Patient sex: F
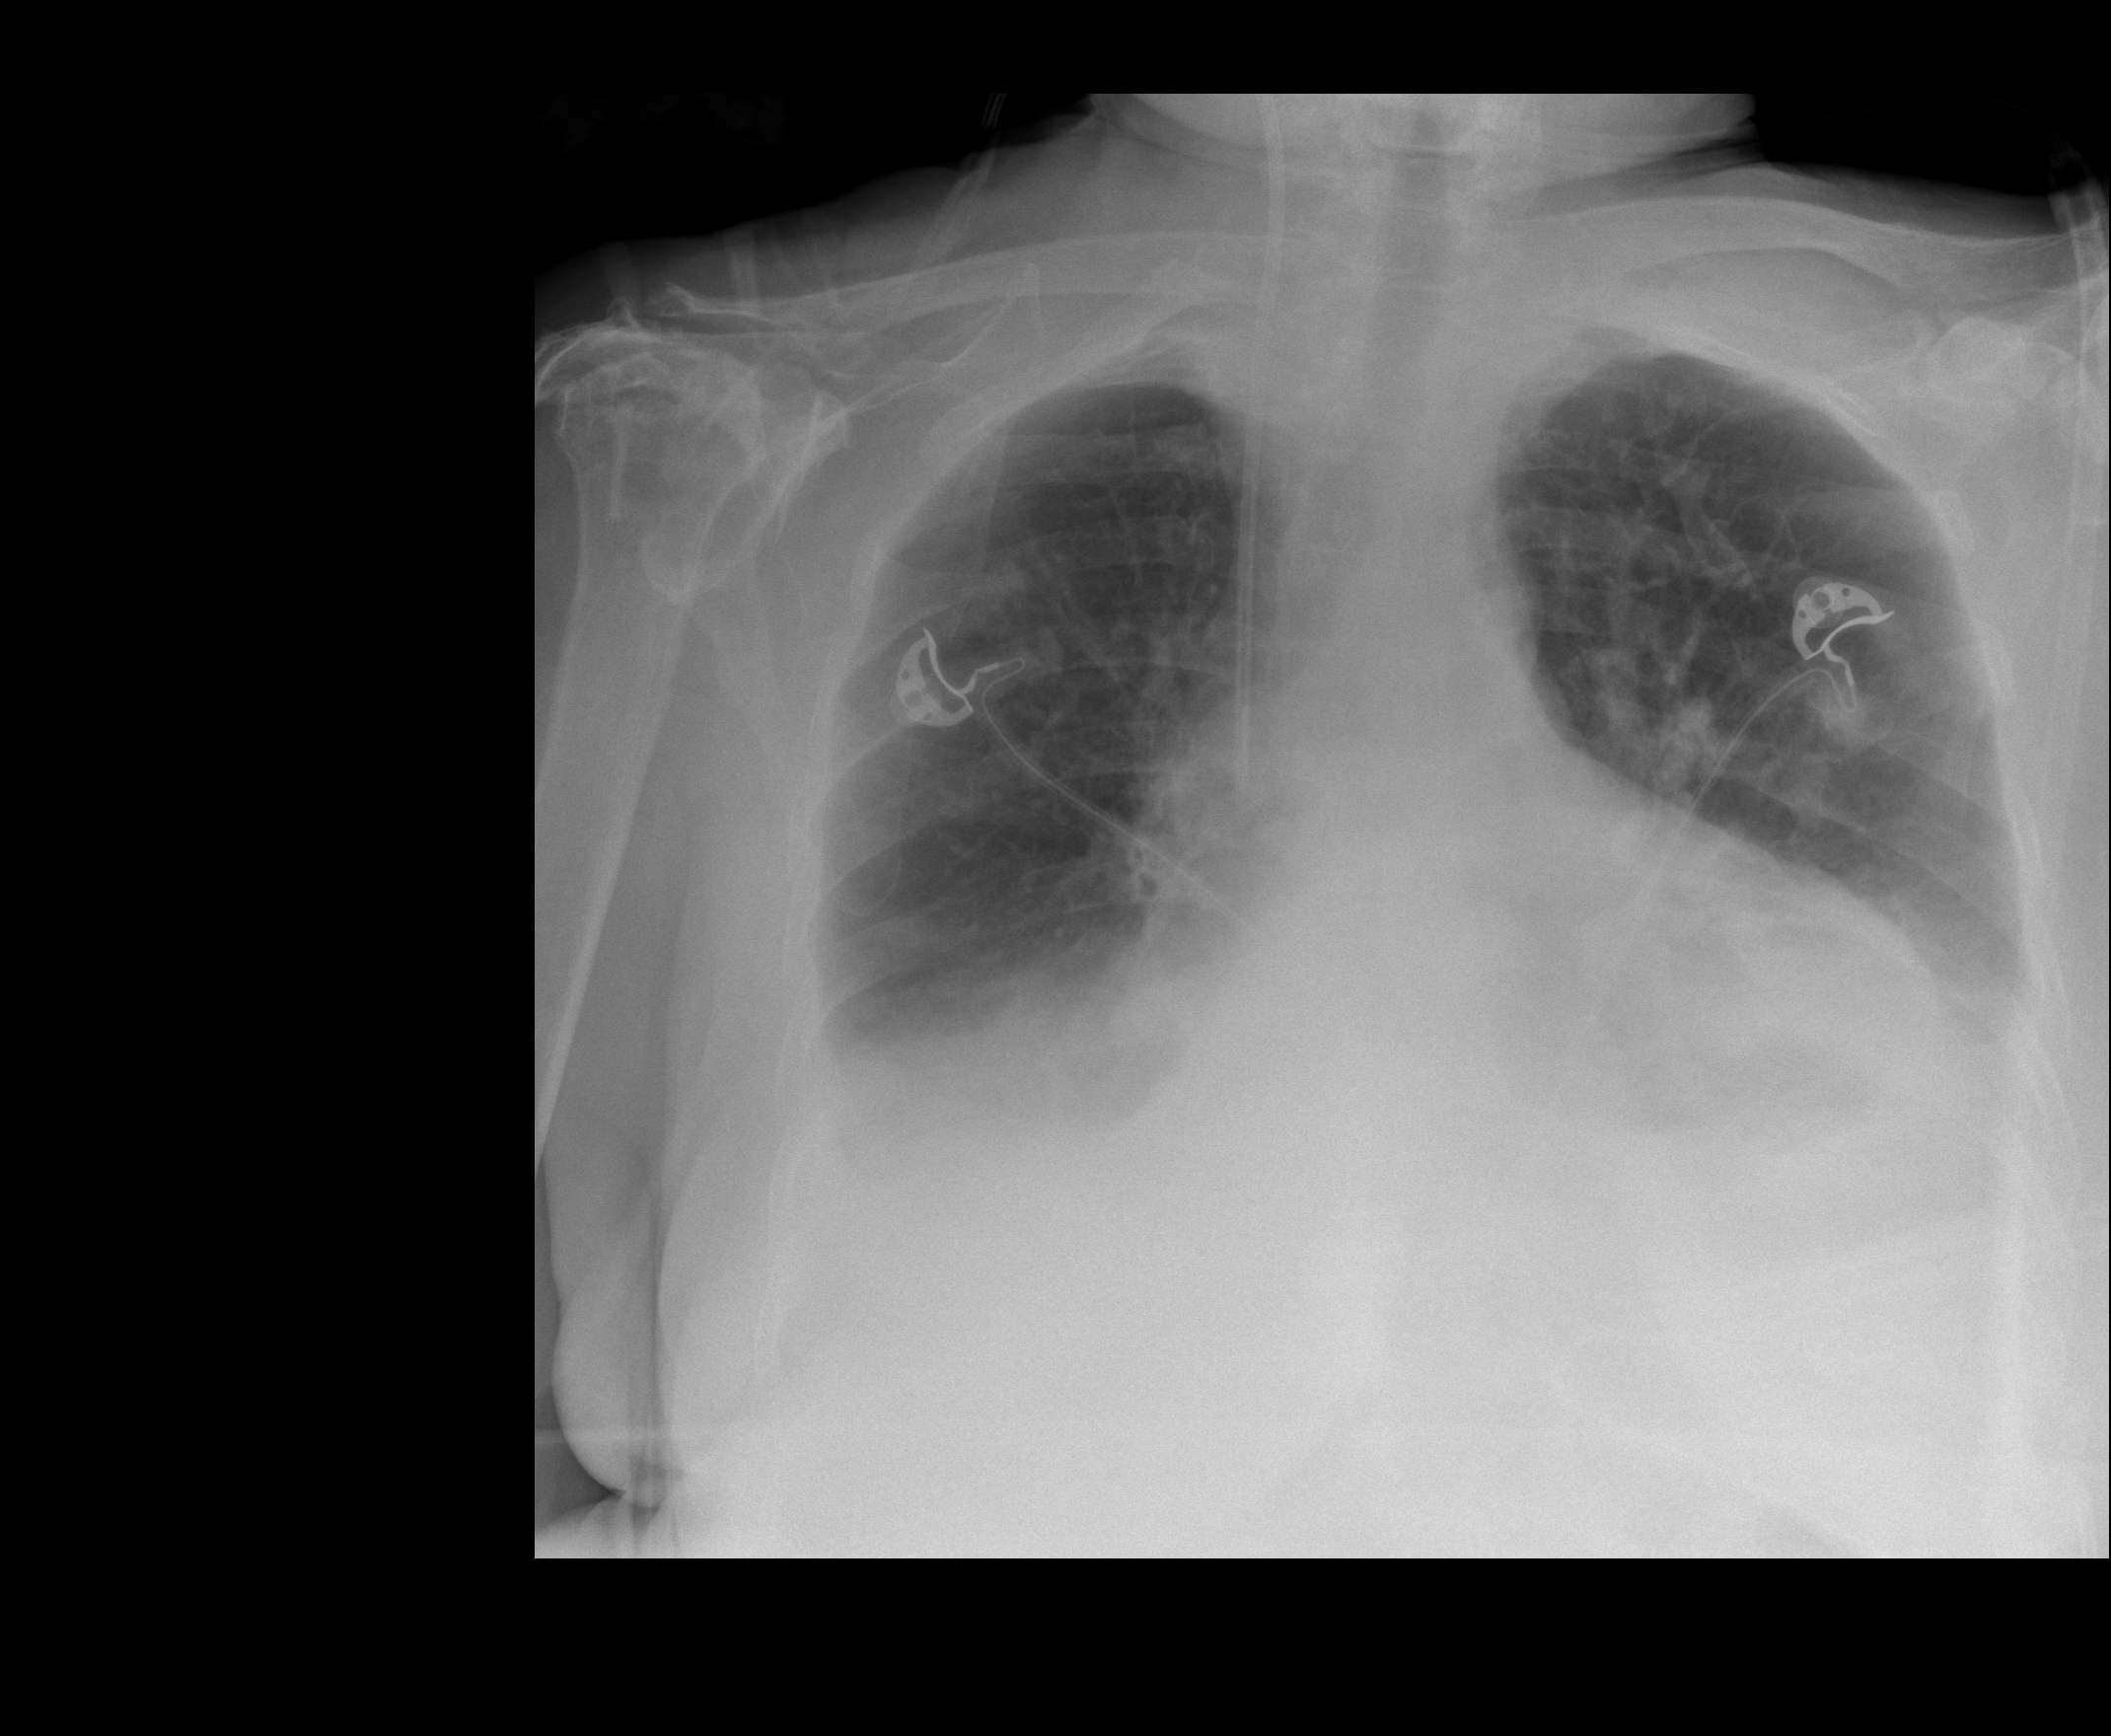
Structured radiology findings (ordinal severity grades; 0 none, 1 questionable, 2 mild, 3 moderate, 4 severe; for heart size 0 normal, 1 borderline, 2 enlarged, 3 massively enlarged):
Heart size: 1
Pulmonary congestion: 2
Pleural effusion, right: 2
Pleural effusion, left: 2
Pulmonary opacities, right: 0
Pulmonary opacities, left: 0
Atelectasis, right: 2
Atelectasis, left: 2